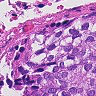
Metastatic tissue present: yes